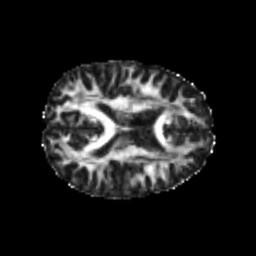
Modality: FA
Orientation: axial
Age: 24
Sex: female
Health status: healthy
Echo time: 0.074 s